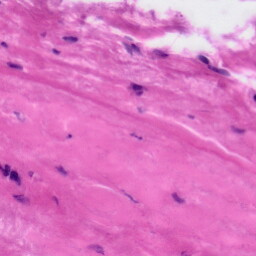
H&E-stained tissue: Tonsil